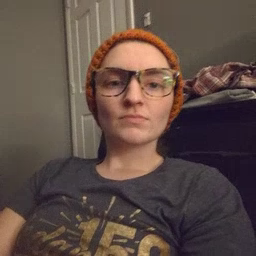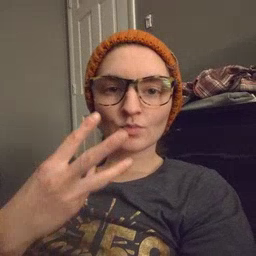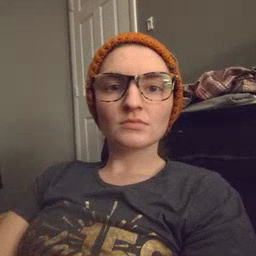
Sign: owie